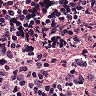
Metastatic tissue present: yes